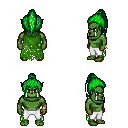
a pixel art fantasy rpg character, male body template, orc, green skin, green tattered cape, white pants, green long topknot hairstyle, bracelets, four views (front, back, left, right), 2x2 character sprite sheet, small pixel art, hard edges, no anti-aliasing